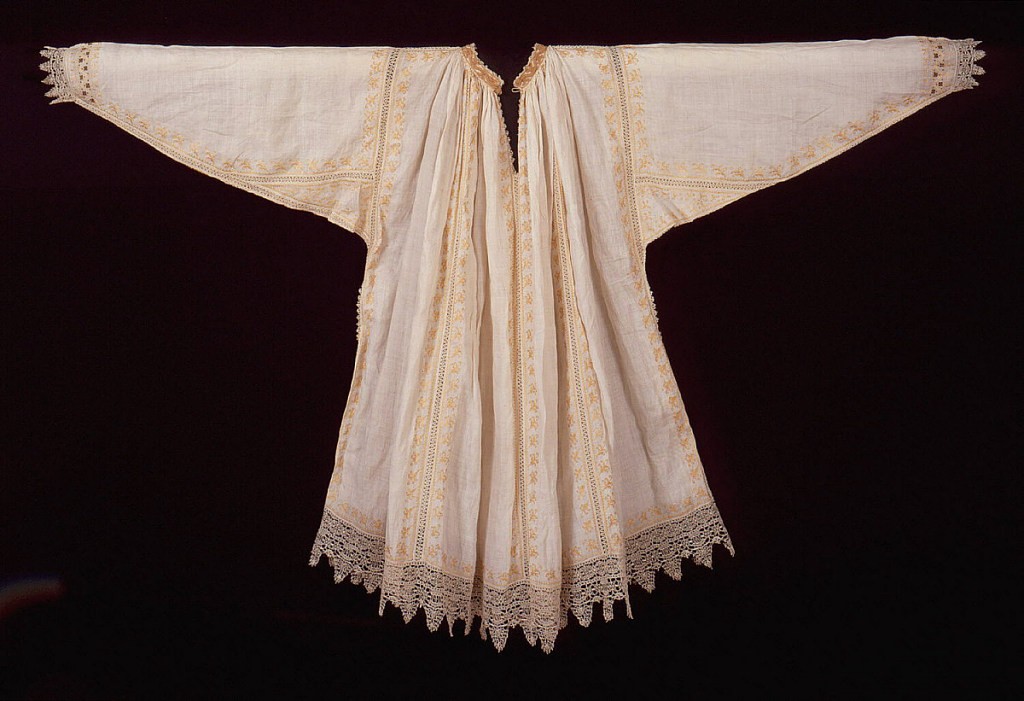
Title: Alb
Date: ca. 1600
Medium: linen Technique: embroidered on plain weave with bobbin lace edging Label: embroidered linen with bobbin lace edging
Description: Shirt-like garment of white linen, with a full body gathered into a straight neck band, slit at front neck opening, and long sleeves narrowing to the wrist. Bobbin lace insertions at each seam are further embellished with floral embroidery in pale yellow silk, and bobbin lace trims the collar, sleeves and hem of the garment.